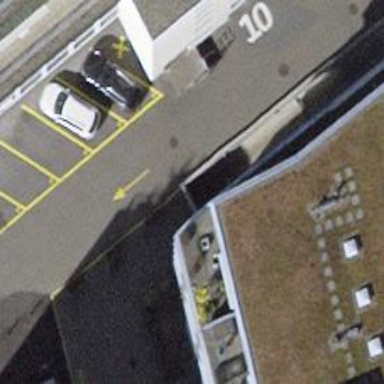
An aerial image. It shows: Parking entrance.